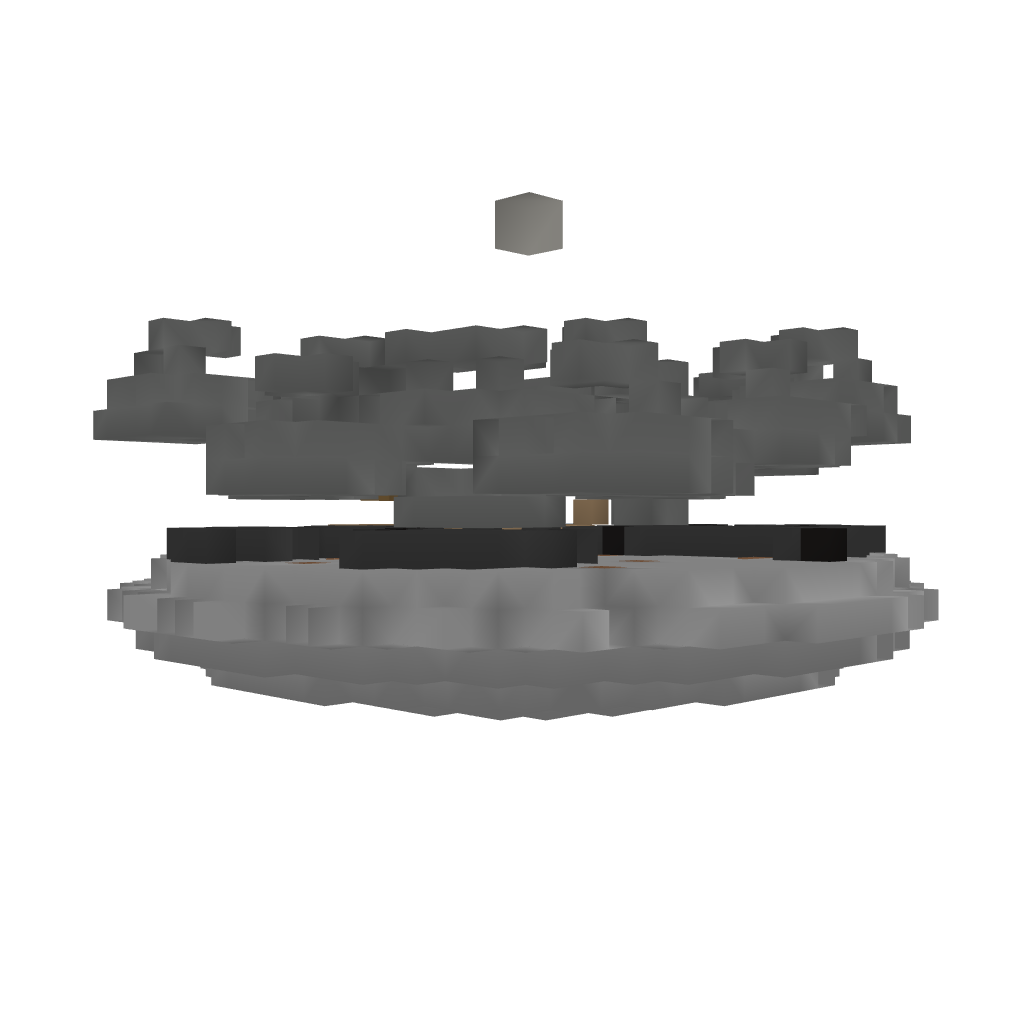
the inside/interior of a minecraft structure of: small floating island